Interaction volume radius: 5 \u00c5
Interaction volume height: 20 \u00c5
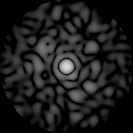
Disorder parameter: 0.8149